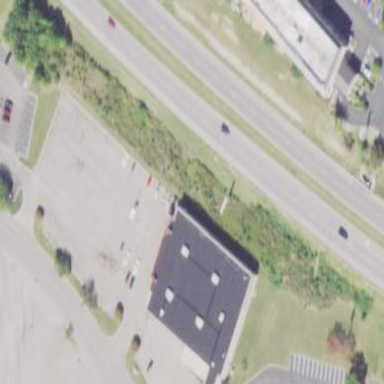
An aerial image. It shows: Retail building.